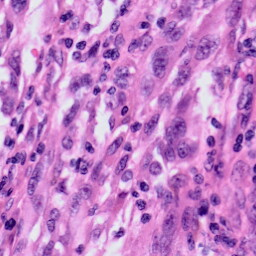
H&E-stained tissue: Skin